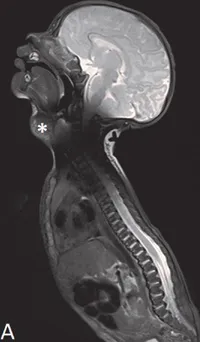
Sagittal T2.
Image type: radiology (mri)